Aerial crown-view tile of a tropical tree (Barro Colorado Island, Panama), acquired 20250616:
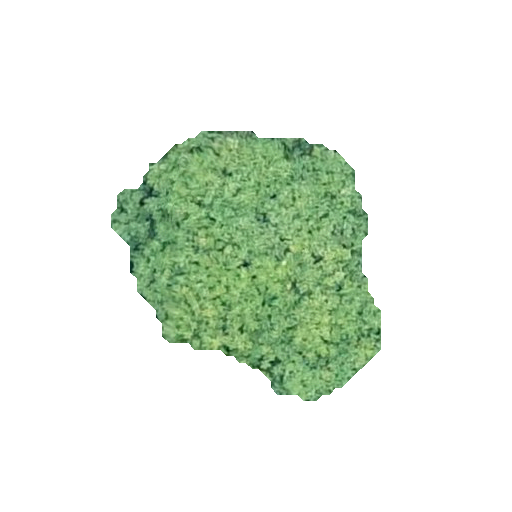
Species: Protium stevensonii
GBIF accepted scientific name: Tetragastris panamensis
Crown area: 74.253 m²